Field crop: maize
Growth stage: 2
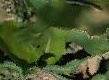
Species: maize